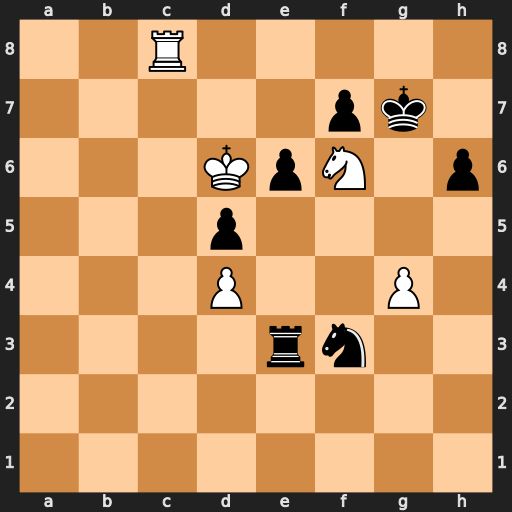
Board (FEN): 2R5/5pk1/3KpN1p/3p4/3P2P1/4rn2/8/8
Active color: w
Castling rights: -
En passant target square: -
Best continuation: Nh5+ Kh7 Ke7 e5 Nf6+ Kg6 Rg8#